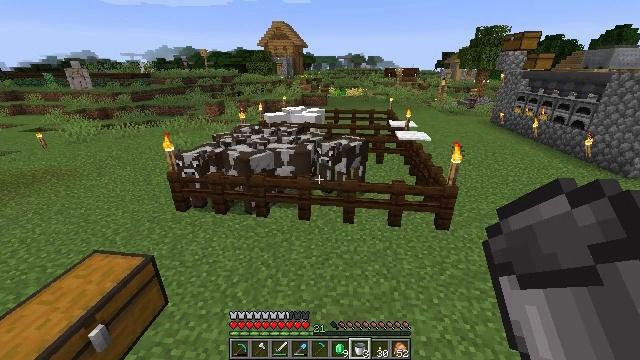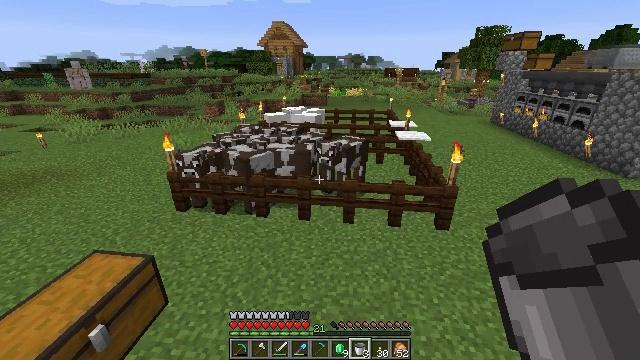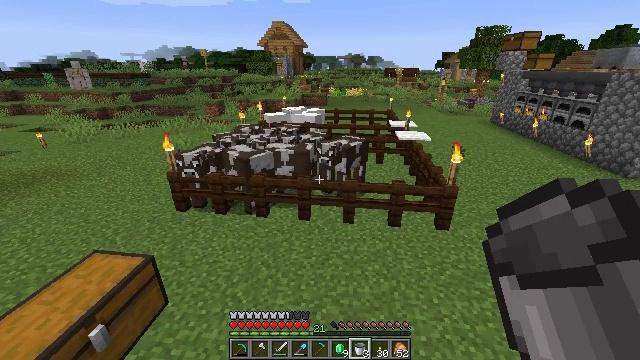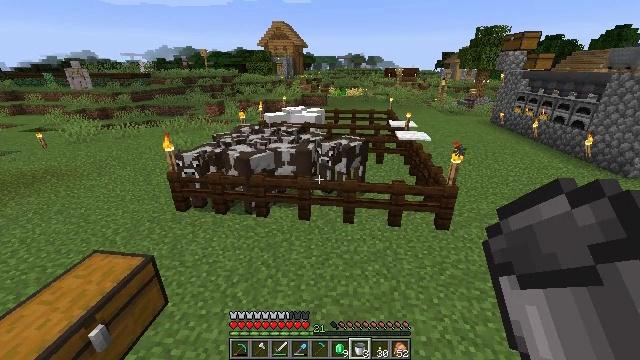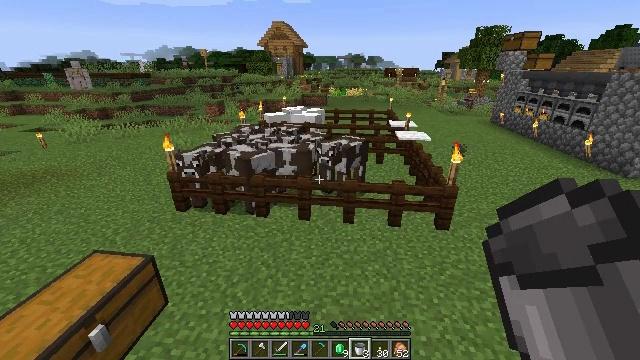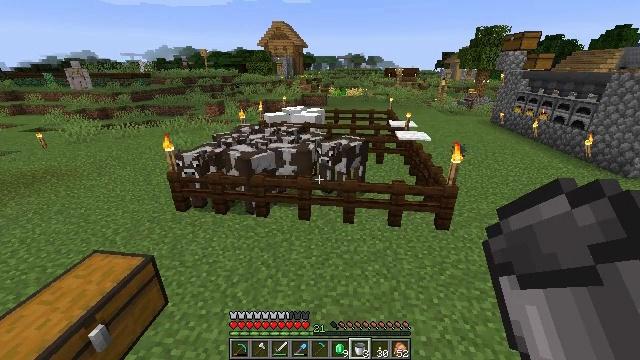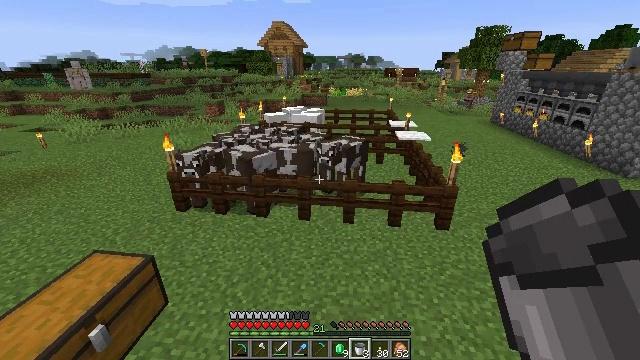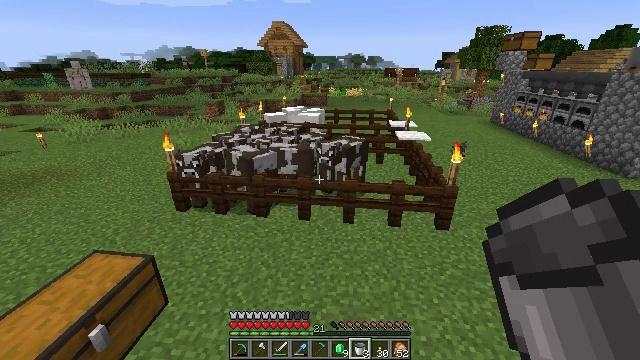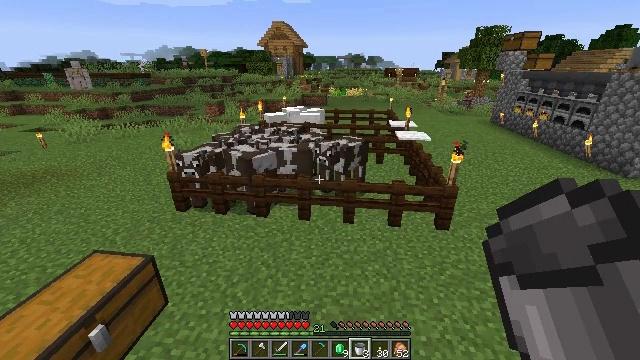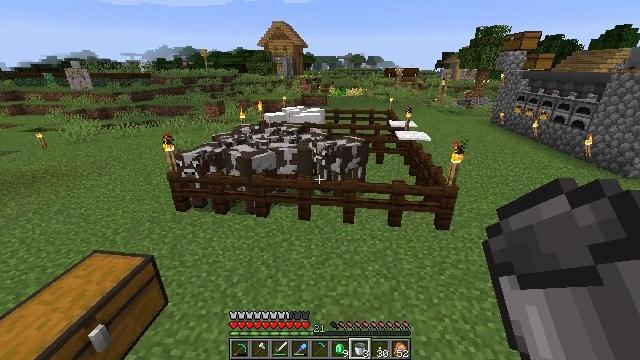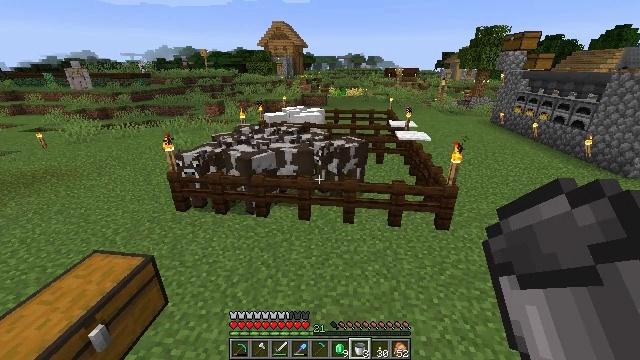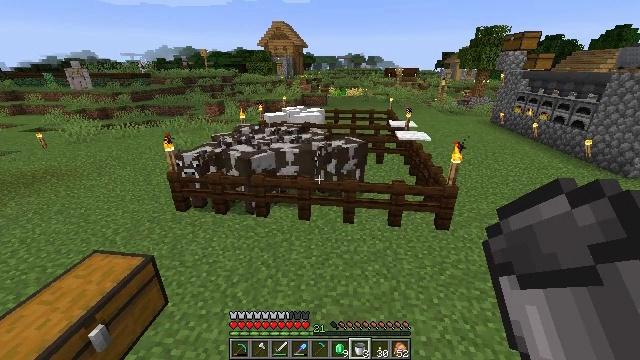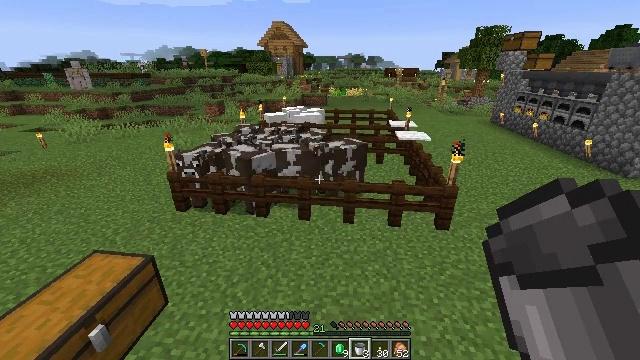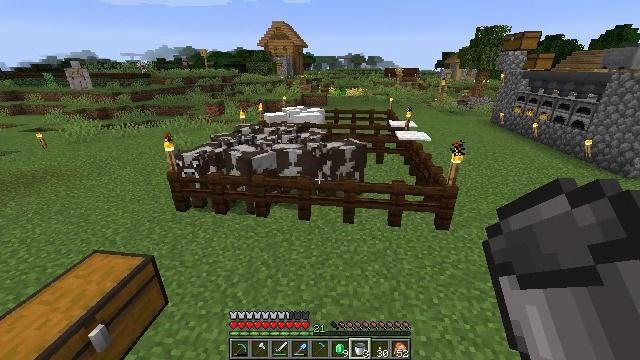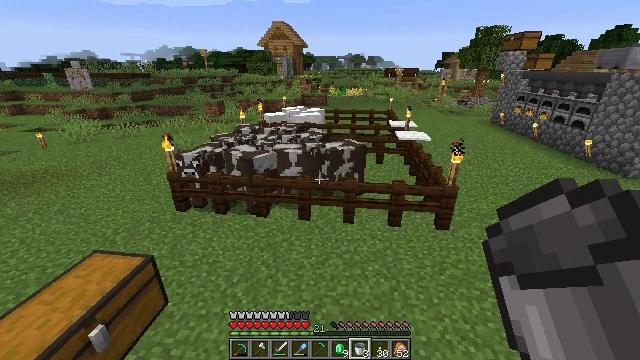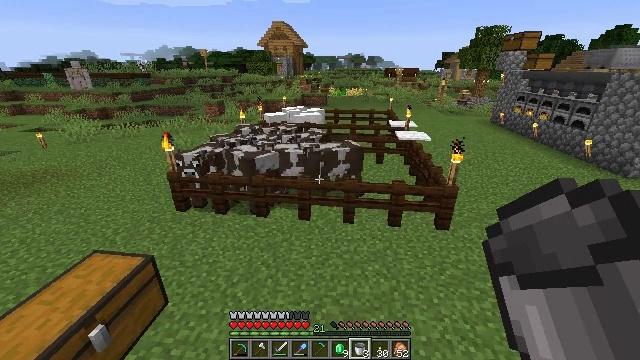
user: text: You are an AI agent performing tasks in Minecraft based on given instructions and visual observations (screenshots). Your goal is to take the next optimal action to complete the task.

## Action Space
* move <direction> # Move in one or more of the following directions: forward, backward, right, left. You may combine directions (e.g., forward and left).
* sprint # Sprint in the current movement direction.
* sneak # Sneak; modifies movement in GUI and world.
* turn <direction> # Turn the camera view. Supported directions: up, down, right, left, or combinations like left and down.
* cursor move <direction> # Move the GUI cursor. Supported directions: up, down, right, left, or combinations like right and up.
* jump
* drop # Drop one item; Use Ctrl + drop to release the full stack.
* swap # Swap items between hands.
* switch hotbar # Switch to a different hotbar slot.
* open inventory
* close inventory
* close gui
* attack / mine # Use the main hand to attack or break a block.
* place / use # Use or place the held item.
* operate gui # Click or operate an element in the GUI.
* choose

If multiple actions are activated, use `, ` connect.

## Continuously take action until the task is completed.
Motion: motion action
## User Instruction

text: Create gold nugget from gold ingot.
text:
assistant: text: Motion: no_op
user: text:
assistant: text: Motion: no_op
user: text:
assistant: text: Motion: no_op
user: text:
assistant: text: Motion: no_op
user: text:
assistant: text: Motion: no_op
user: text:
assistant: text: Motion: no_op
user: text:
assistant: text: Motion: no_op
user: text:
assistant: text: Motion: no_op
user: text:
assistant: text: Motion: no_op
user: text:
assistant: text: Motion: no_op
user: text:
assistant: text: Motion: no_op
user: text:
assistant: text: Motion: no_op
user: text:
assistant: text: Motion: no_op
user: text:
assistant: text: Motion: no_op
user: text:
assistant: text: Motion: no_op
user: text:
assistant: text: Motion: no_op
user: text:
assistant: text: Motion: no_op
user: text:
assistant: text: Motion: no_op
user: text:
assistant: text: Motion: no_op
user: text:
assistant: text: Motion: no_op
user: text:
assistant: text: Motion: no_op
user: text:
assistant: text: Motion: no_op
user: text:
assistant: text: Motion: no_op
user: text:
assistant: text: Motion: no_op
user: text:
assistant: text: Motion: no_op
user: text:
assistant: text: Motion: no_op
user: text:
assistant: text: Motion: no_op
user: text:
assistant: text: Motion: no_op
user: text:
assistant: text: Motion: no_op
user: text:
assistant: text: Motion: no_op